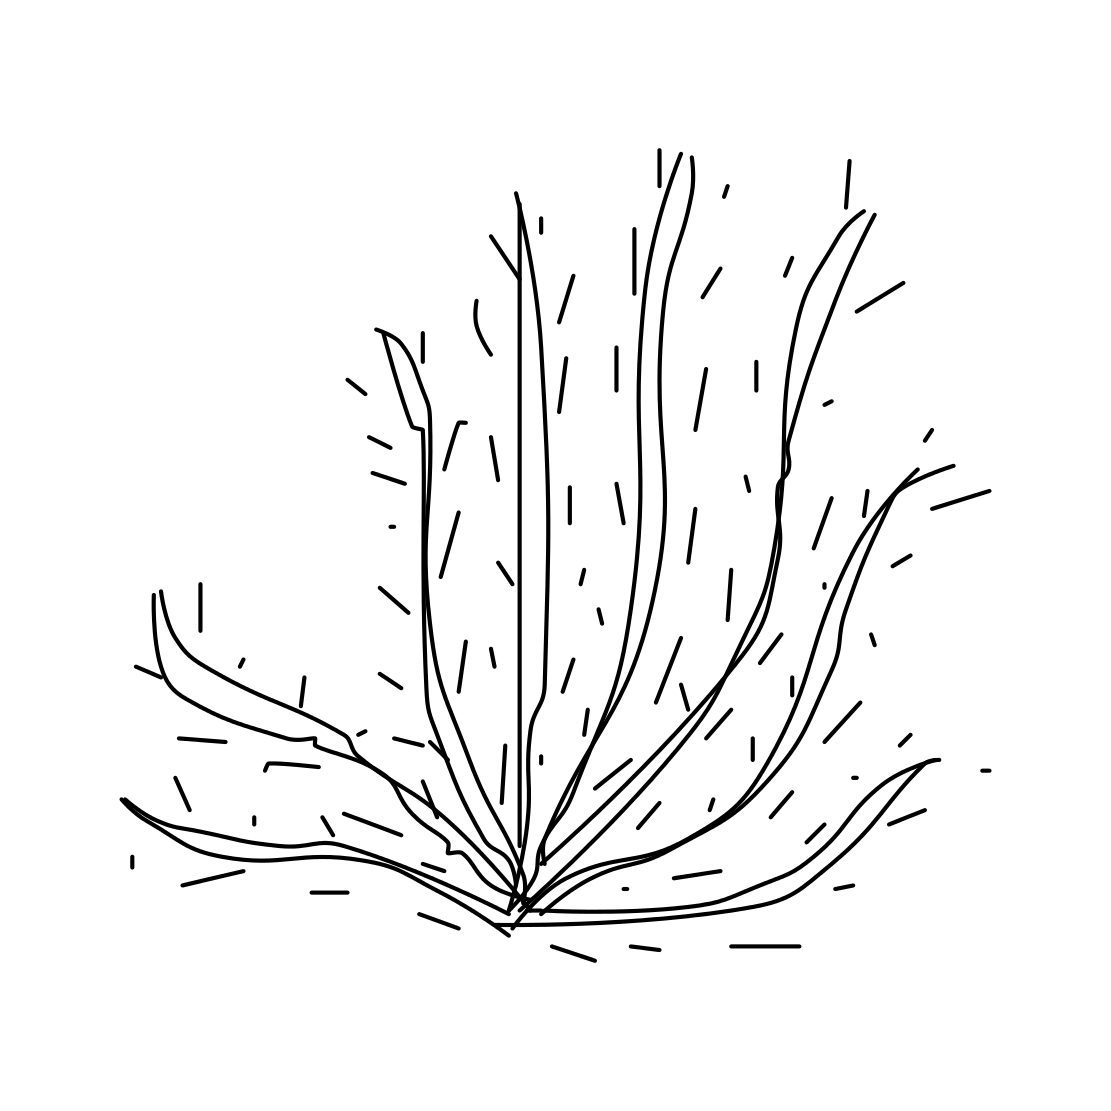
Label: bush